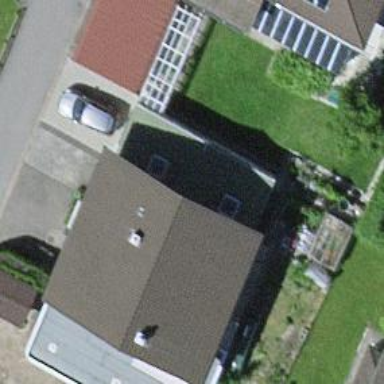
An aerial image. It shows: Simple house.